Lunar surface albedo tile
Center latitude: -24.867
Center longitude: 34.506
Resolution (meters per pixel, mean): 139.9
Tile area (km^2): 19713.88
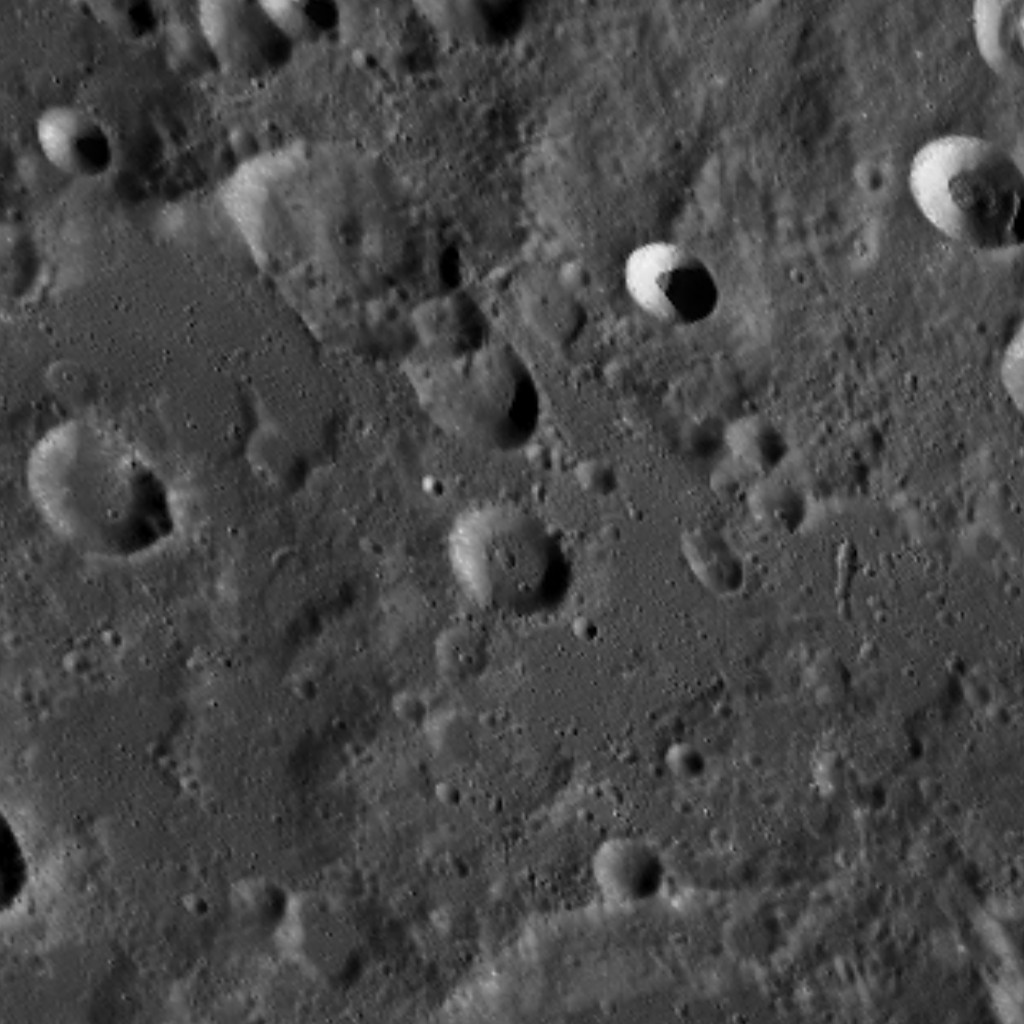